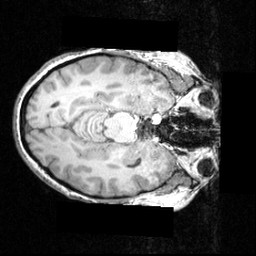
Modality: T1w
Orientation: axial
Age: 25
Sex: female
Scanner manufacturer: siemens
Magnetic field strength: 3.951 T
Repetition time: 2.5 s
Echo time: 0.00393 s